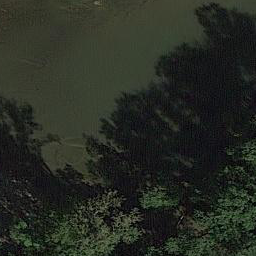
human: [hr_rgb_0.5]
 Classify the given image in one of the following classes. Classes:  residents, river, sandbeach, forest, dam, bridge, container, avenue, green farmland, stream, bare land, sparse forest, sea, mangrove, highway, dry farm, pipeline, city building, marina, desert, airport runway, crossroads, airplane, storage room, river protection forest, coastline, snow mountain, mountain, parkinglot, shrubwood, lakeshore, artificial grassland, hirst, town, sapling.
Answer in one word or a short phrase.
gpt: river protection forest